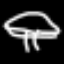
Label: mushroom